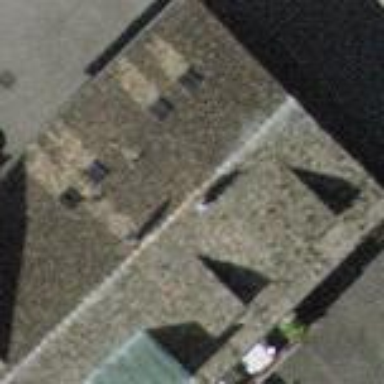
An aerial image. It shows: Building with pitched roof.